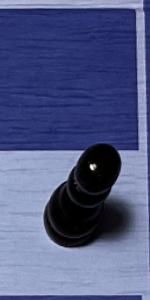
Label: Pawn_Black